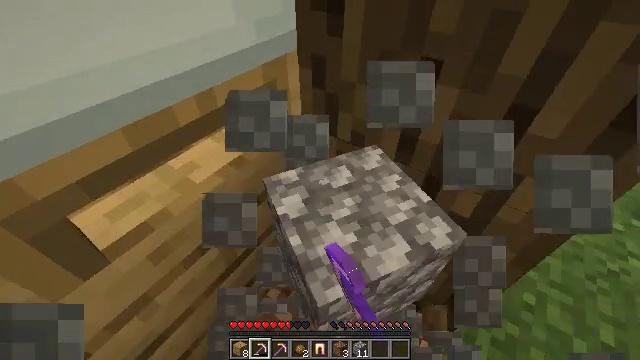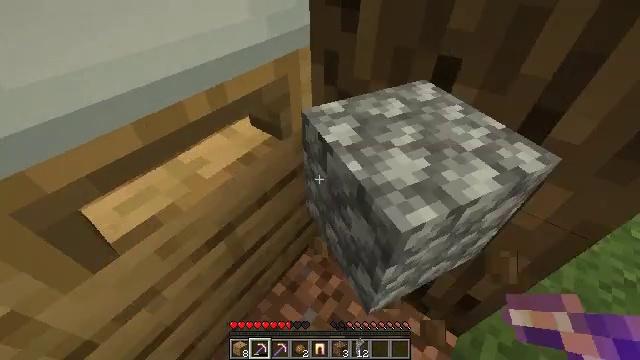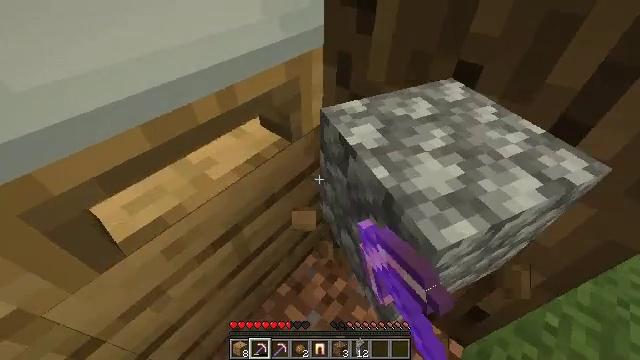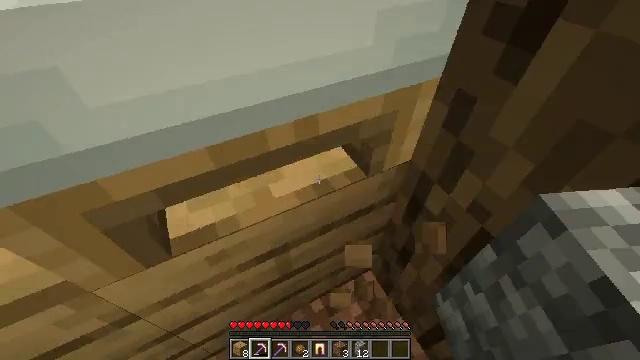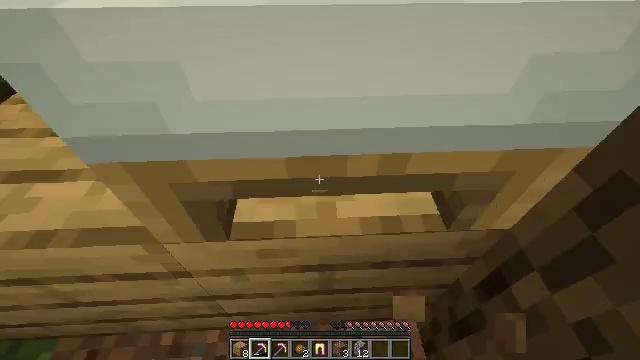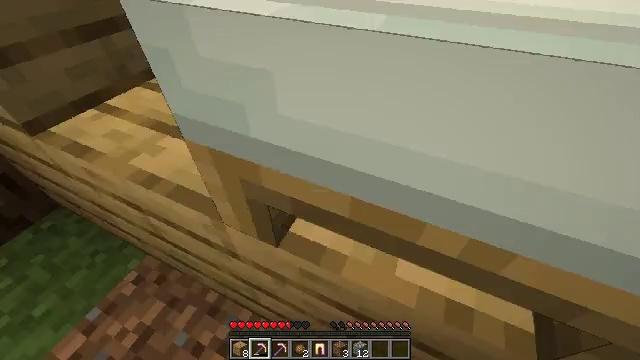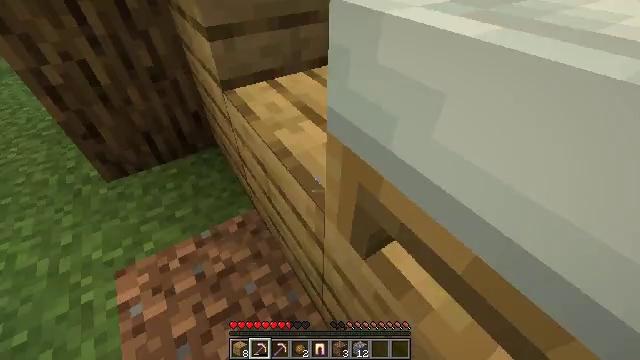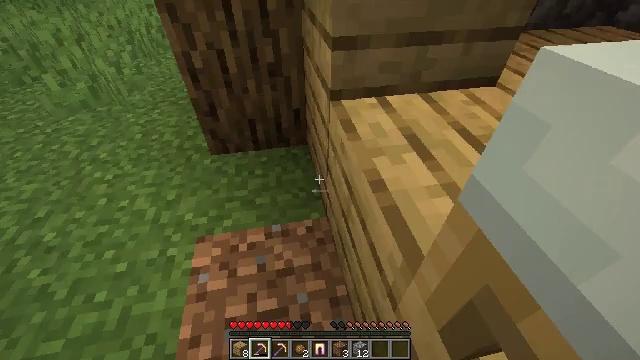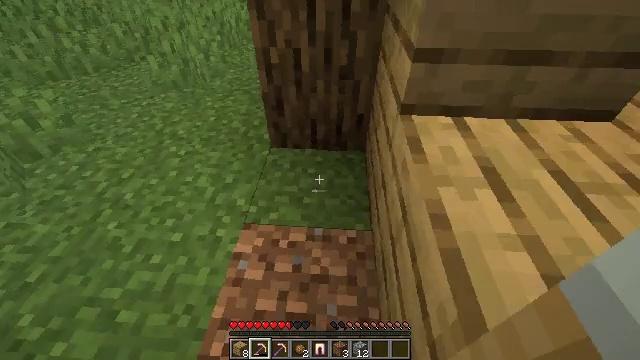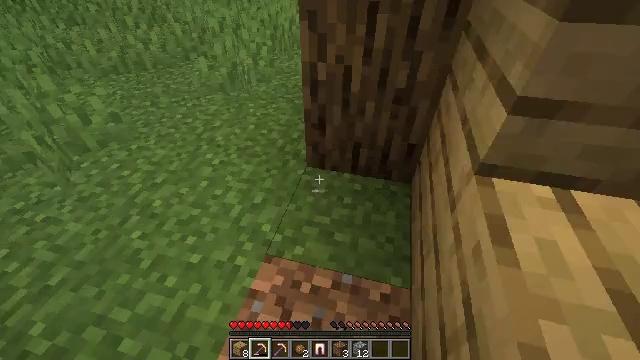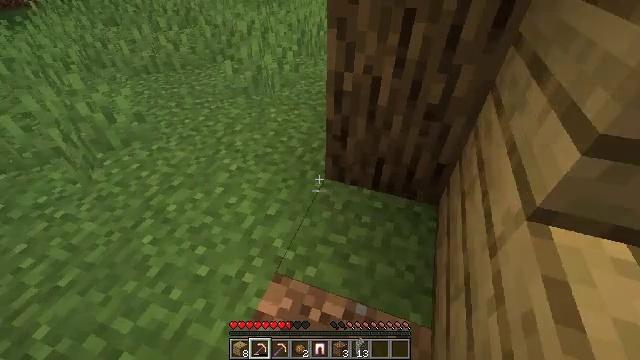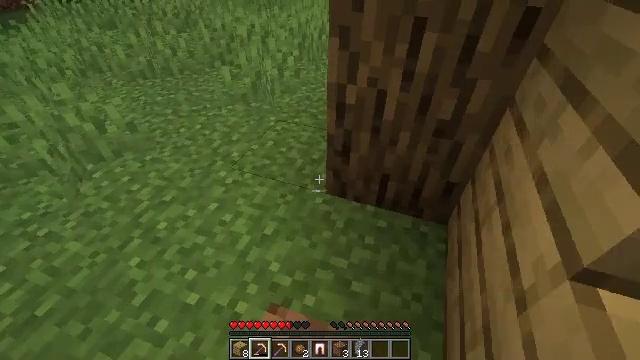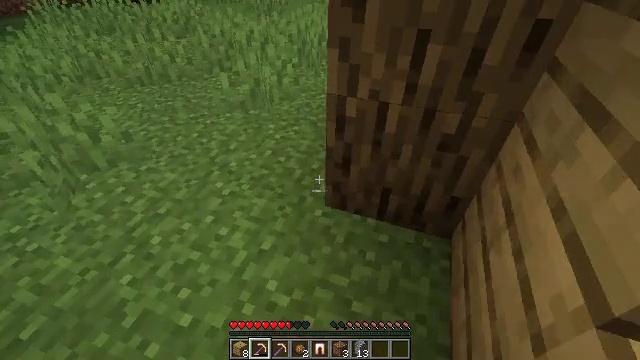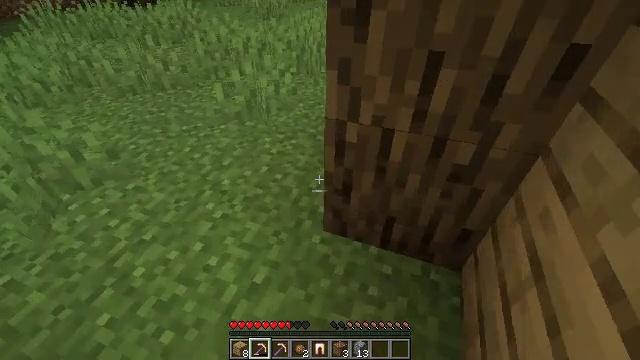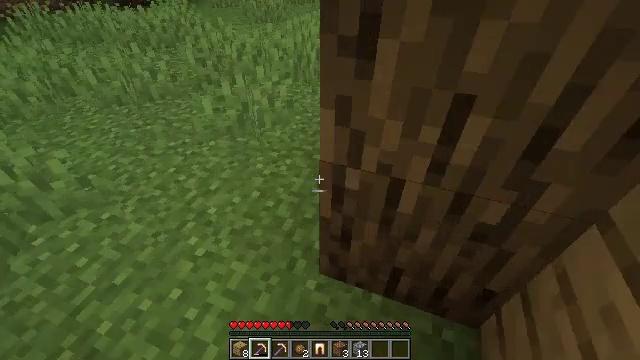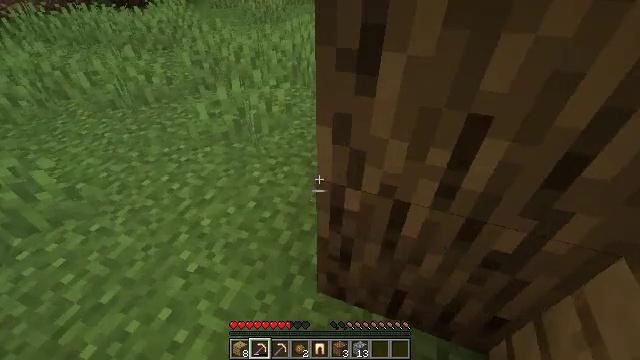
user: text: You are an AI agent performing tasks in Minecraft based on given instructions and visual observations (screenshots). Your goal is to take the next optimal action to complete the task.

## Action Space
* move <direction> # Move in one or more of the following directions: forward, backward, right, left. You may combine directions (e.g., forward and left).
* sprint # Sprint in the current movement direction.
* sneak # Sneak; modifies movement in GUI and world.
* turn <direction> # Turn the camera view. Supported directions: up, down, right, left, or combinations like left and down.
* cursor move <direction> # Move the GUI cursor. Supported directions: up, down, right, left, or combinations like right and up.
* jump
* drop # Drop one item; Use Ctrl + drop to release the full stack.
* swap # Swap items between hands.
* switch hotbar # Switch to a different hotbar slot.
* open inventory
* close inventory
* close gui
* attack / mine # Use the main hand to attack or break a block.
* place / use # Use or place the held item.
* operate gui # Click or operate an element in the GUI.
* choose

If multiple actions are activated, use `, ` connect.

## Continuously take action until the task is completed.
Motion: motion action
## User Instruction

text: Mine cobblestone underground.
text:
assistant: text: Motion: turn left, attack / mine
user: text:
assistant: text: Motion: move forward, turn left, attack / mine
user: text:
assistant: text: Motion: move forward, turn left and down, attack / mine
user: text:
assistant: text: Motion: move forward, turn left
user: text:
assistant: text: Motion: move forward, turn left and up
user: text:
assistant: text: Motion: move forward, turn left and up
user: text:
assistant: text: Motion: move forward, turn left
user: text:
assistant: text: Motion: move forward, turn left
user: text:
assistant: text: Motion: move forward, turn left
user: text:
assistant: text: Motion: move forward, turn left
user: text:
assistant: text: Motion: move forward
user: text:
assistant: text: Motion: move forward
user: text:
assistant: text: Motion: move forward
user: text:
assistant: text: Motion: move forward
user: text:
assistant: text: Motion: move forward
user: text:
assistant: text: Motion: move forward
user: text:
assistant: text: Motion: move forward, turn right
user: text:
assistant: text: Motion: move forward, turn right
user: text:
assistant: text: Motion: move forward
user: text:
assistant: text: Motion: move forward and move left
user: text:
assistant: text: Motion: move forward and move left
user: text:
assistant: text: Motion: move forward and move left
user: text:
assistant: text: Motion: move forward and move left
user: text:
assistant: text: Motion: move forward and move left
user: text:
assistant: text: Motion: move forward and move left, turn right
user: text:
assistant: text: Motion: move forward and move left, turn right
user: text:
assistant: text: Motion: move forward and move left, turn right and up
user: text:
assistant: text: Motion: move forward and move left, turn right and up
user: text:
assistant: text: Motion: move forward
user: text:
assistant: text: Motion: move forward, turn right